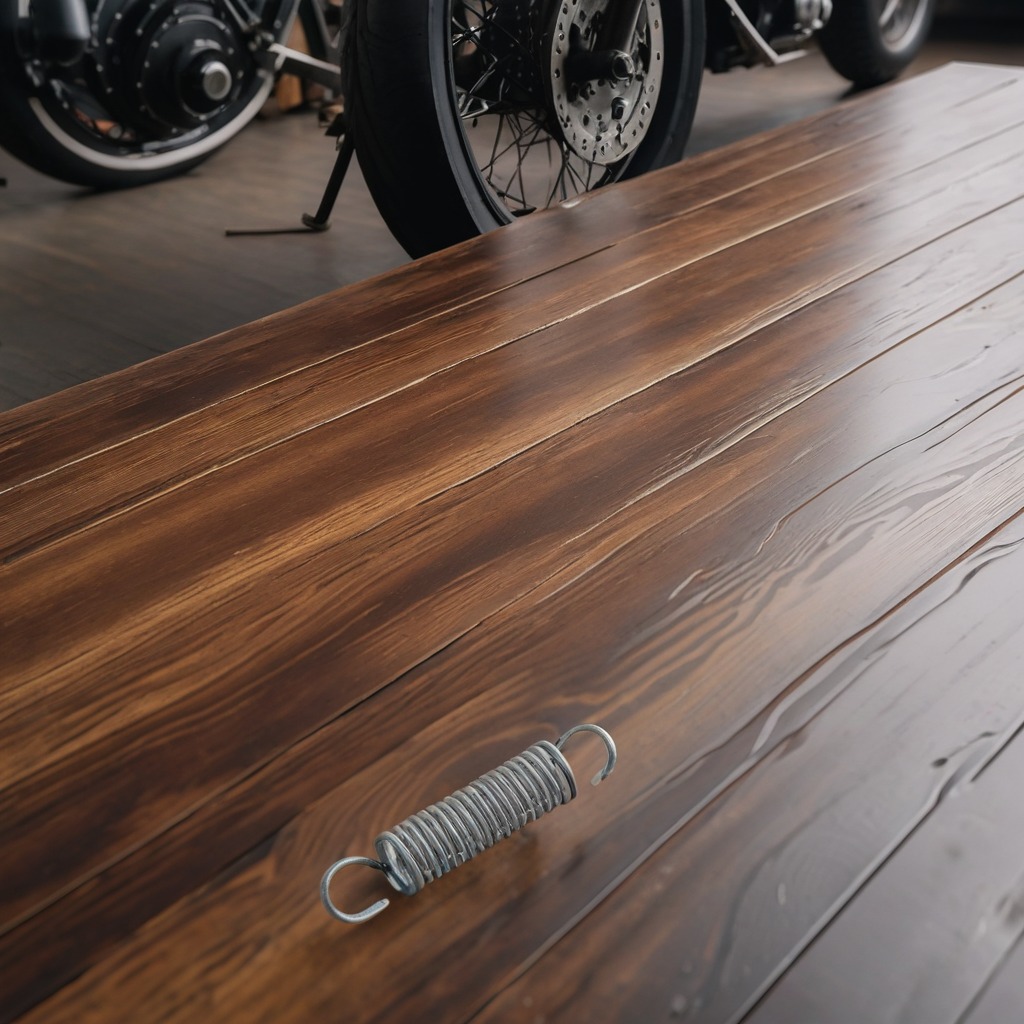
A coiled metal spring is lying on the wooden table in the garage.